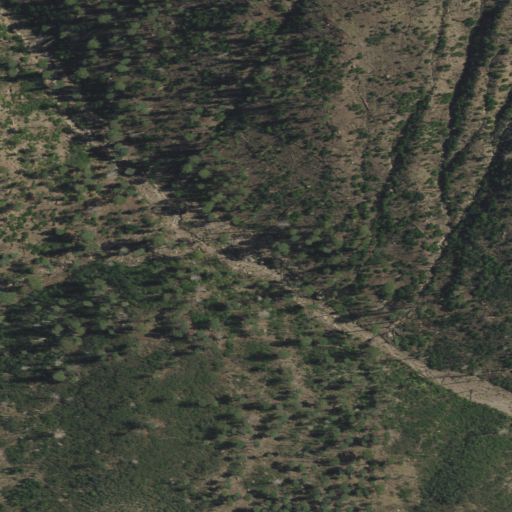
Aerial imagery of valley in New Mexico named Vallecito de los Caballos containing shrub, evergreen forest, and grassland